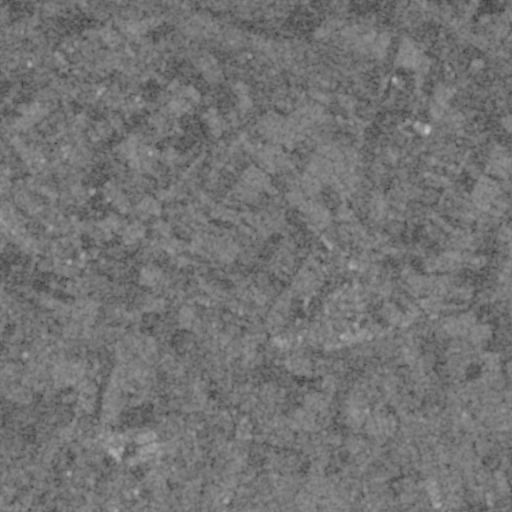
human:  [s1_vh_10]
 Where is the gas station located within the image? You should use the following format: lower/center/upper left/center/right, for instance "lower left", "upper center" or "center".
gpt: The gas station is located in the center of the image.
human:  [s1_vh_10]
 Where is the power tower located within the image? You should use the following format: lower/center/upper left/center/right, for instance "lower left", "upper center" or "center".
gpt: The power tower is located in the lower right of the image.
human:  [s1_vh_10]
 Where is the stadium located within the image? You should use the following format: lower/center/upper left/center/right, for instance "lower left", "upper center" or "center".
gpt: The stadium is located in the lower left of the image.
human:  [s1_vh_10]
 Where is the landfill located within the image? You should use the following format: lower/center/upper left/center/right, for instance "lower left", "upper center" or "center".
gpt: There is no landfill in the image.

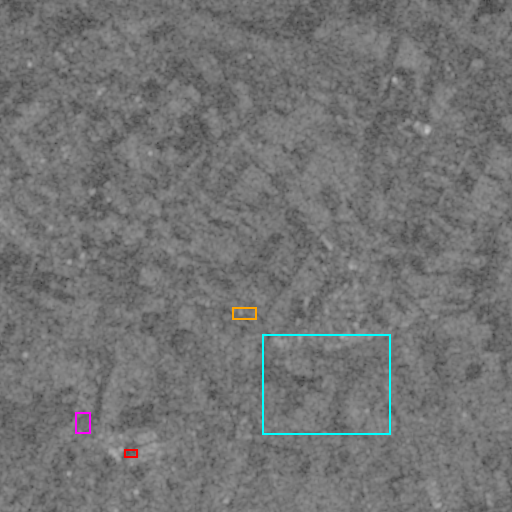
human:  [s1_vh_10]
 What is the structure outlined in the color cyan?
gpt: The structure outlined in cyan is a crop field.
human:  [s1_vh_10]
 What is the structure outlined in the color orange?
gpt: The structure outlined in orange is a gas station.
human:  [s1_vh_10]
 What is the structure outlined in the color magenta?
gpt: The structure outlined in magenta is a park.
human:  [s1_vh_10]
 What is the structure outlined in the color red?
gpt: The structure outlined in red is a parking lot.
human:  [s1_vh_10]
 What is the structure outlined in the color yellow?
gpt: There is no yellow outline.